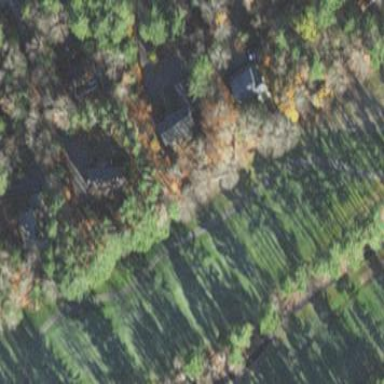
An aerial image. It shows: Mixed woodland area with variety of leaf types and cycles.